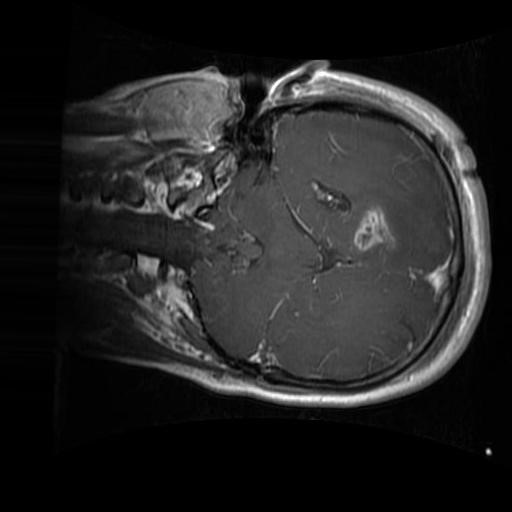
Label: brain_glioma